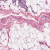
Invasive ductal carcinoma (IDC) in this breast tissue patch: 0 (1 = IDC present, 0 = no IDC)